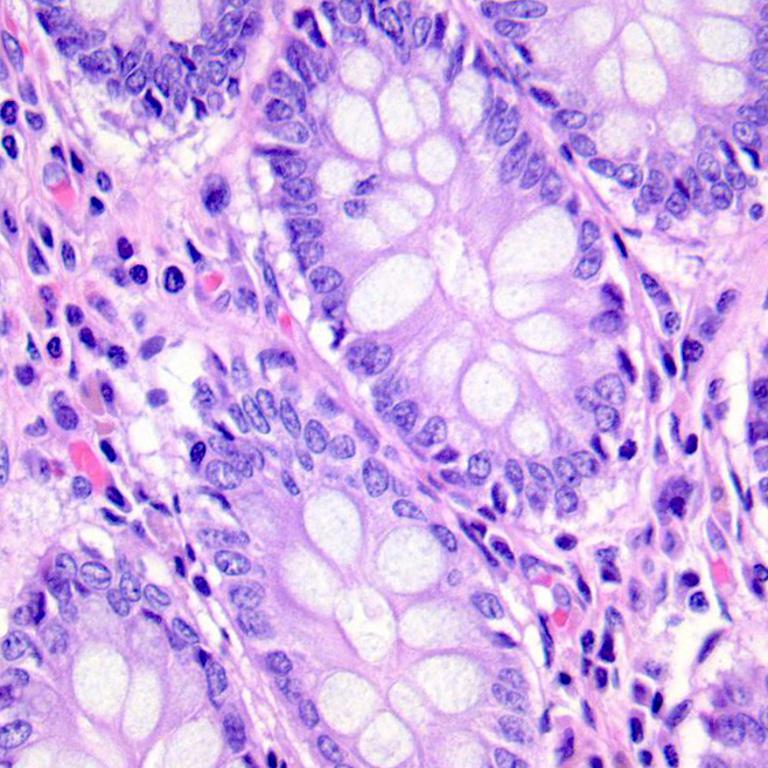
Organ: colon
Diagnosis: benign